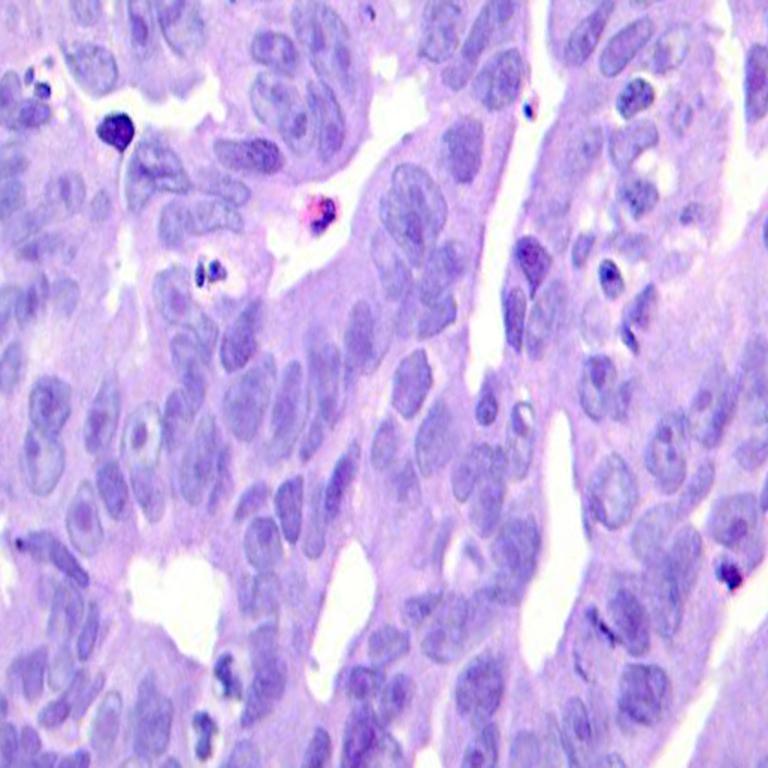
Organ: colon
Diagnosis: adenocarcinomas